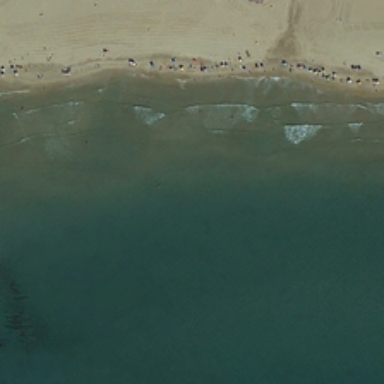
There are a lot of people playing on the beach .